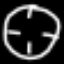
Label: clock